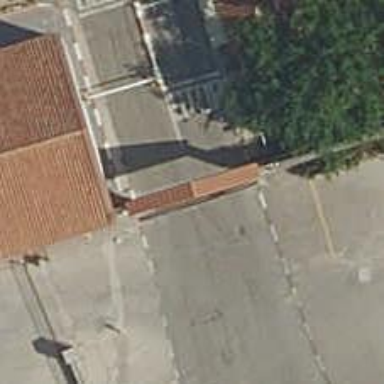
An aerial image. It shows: Gate.